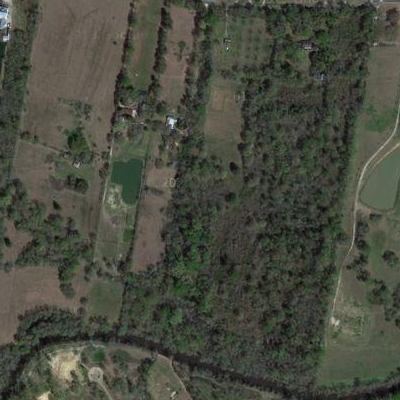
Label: Forest